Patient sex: F
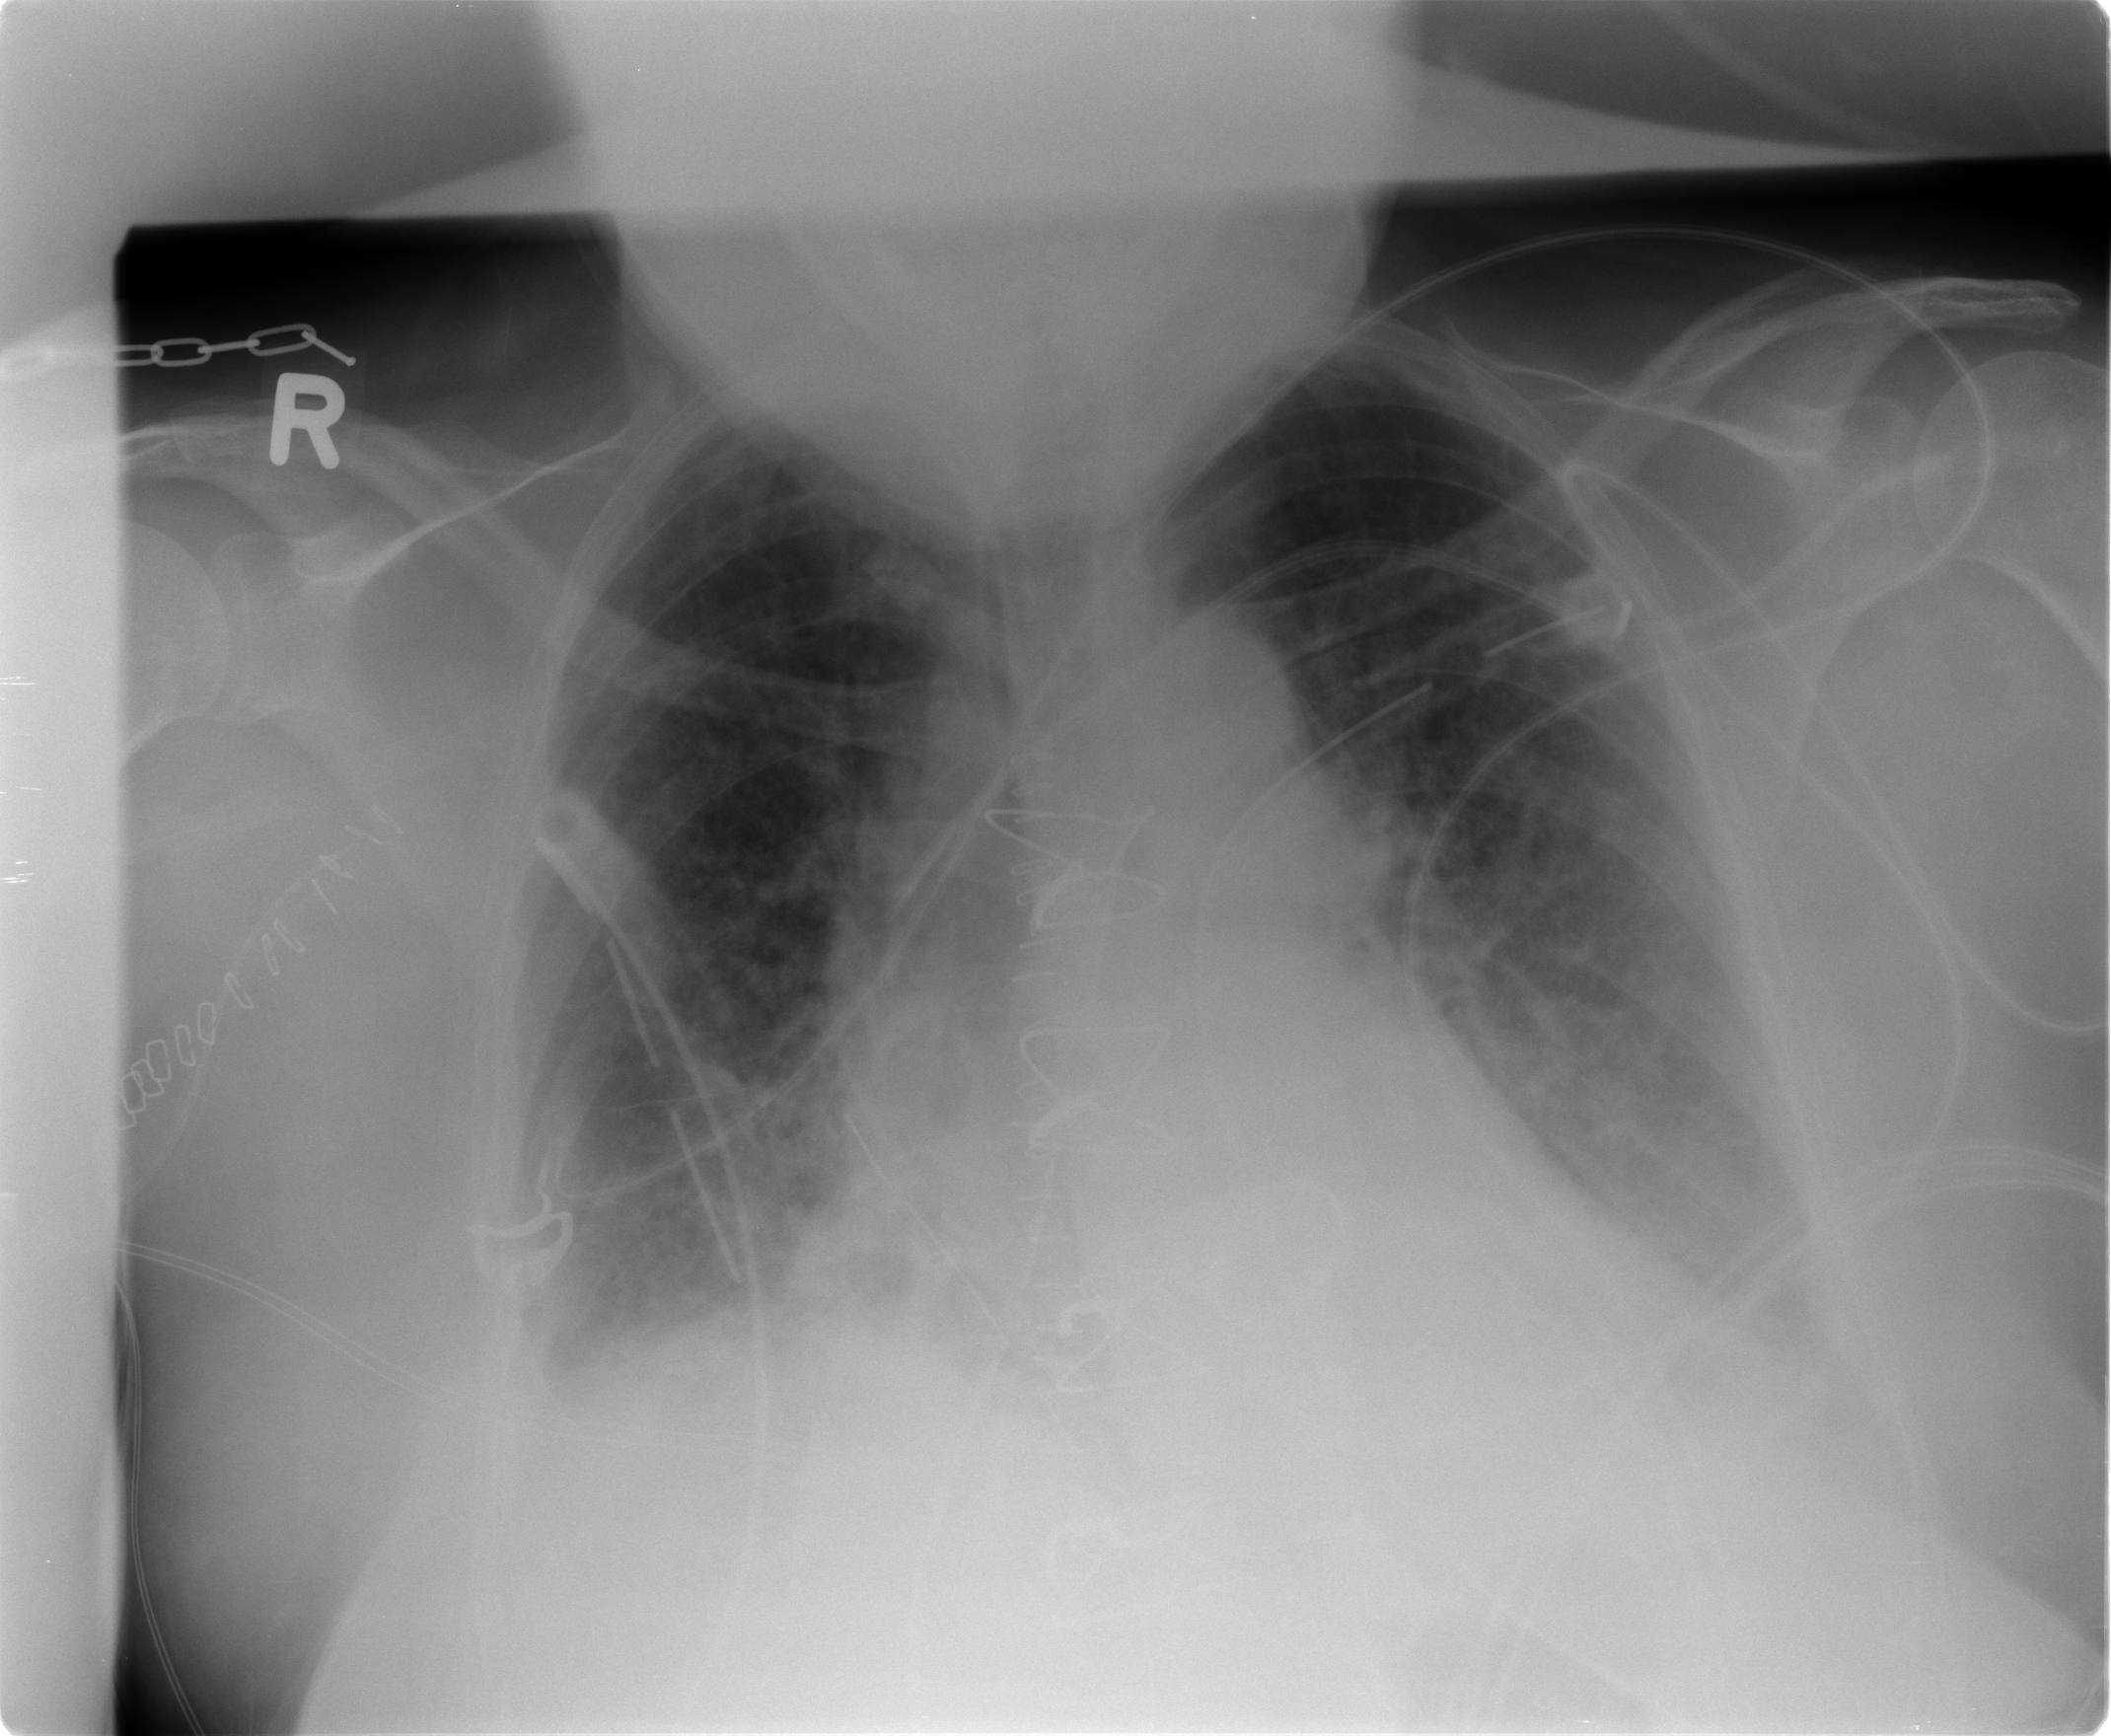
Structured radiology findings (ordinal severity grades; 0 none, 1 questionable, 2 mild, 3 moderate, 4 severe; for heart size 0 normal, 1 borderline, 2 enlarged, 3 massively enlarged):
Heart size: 2
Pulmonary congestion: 2
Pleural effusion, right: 2
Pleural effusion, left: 2
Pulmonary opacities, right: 2
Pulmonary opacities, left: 3
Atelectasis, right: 2
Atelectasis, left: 2